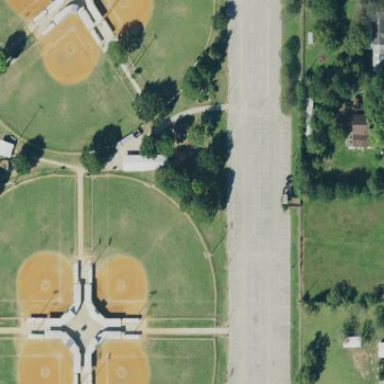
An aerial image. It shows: Softball pitch for leisure sports.